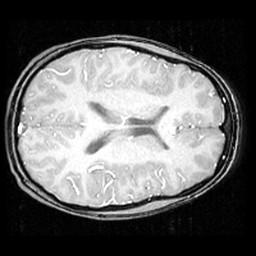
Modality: inplaneT1
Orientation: axial
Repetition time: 0.2 s
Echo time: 0.0036 s